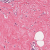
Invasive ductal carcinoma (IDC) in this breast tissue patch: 0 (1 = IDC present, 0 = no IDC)